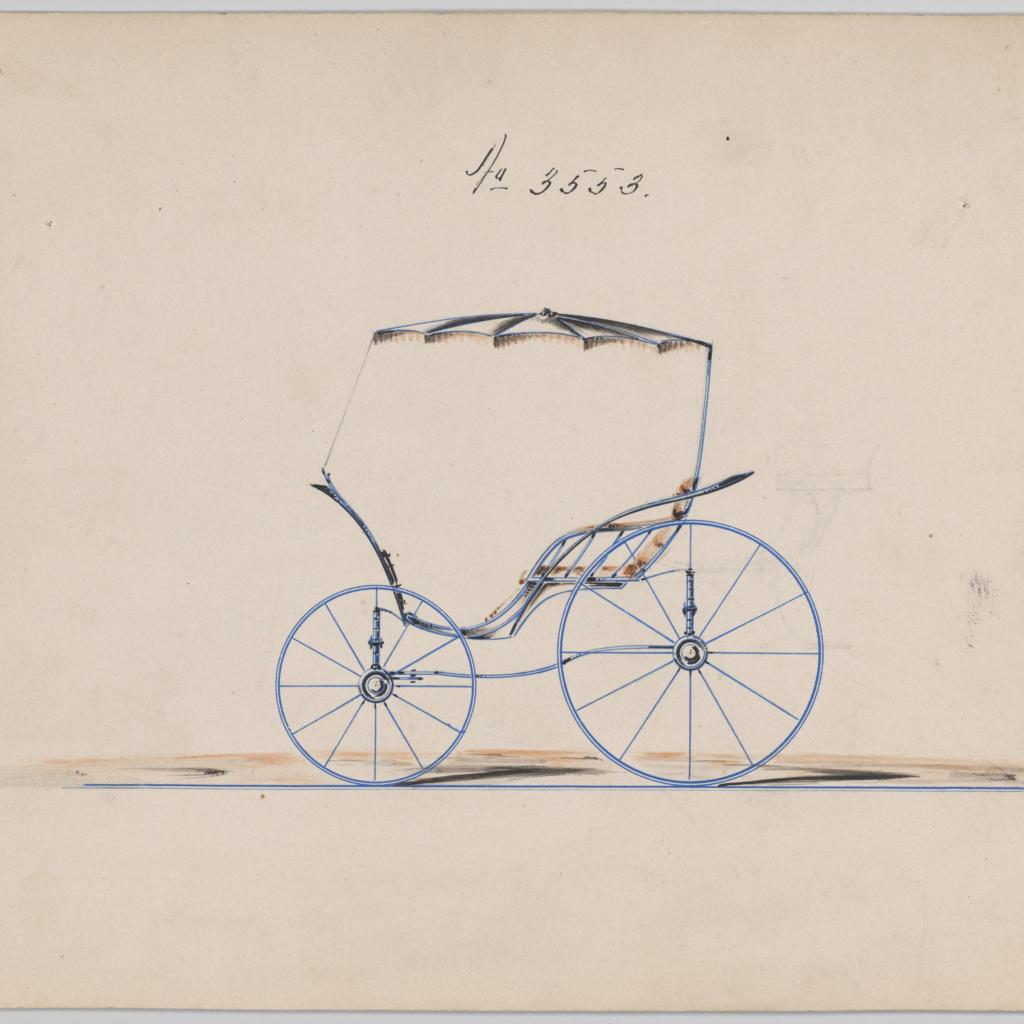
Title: Design for Pony Phaeton, no. 3553
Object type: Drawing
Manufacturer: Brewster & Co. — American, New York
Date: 1879
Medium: Pen and black ink watercolor and gouache
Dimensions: Sheet: 6 7/8 x 9 1/4 in. (17.5 x 23.5 cm)
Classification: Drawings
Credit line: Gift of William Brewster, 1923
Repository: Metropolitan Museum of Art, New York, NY